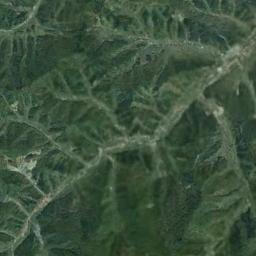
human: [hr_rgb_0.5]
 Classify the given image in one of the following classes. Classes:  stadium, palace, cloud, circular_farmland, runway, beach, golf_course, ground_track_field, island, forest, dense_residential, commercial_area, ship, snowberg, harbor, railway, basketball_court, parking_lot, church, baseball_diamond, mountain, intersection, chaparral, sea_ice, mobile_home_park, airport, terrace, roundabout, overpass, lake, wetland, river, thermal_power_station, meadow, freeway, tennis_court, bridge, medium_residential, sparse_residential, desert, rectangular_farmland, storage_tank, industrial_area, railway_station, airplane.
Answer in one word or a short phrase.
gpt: mountain